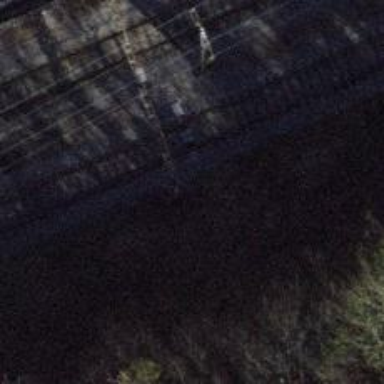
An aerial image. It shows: Railway switch.